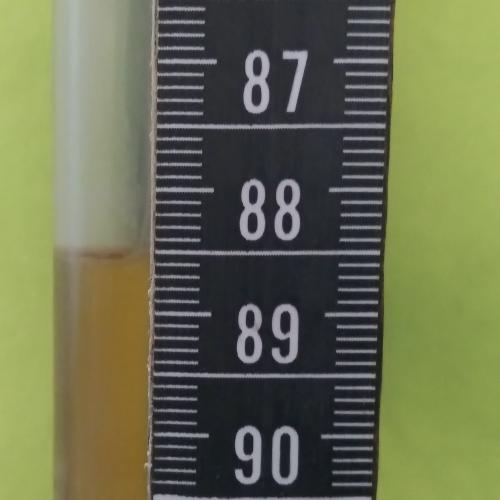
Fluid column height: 88.5 cm